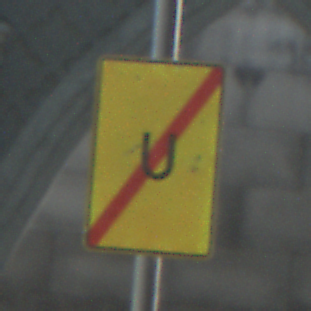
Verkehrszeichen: EndeUmleitung
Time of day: Midday
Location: Outdoor (Suburban)
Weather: Clear
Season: NotSpecified
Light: Natural